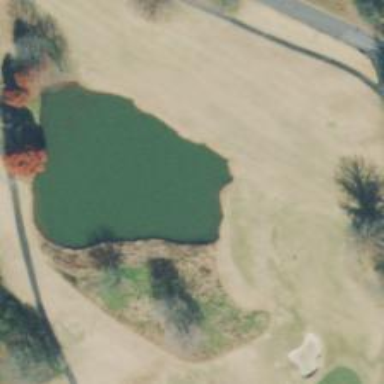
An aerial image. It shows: Golf fairway in the image.